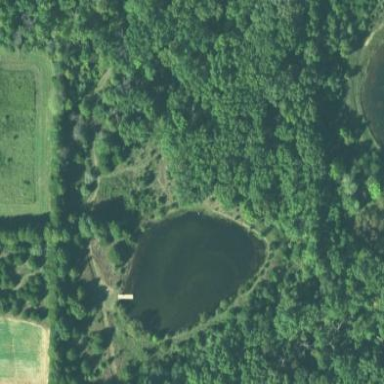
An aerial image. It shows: Pond surrounded by natural water.